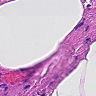
Metastatic tissue present: no